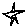
Label: star